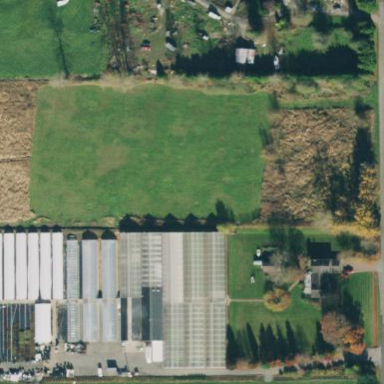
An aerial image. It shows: Greenhouse used for horticulture.